Question: How to show Space required label in Inno setup?

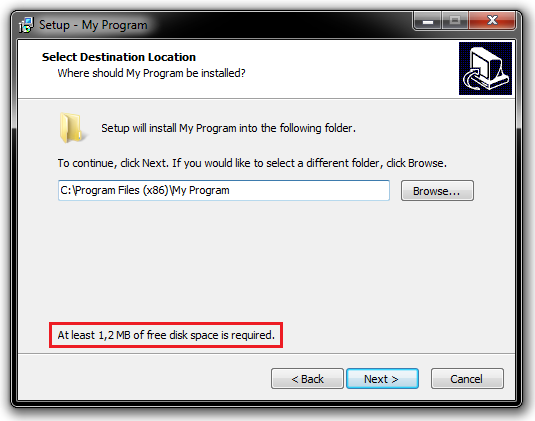
Answer: I think this label is visible by default, but you can change it's visibility with this code:
'''
[Code]
procedure InitializeWizard;
begin
WizardForm.DiskSpaceLabel.Visible := True; // False to hide
end;
'''